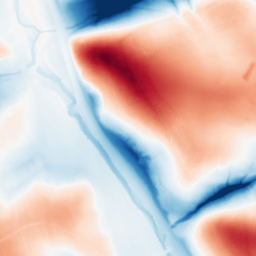
Category: classical
Decomposition family: gaussian_anisotropic
Decomposition parameters: sigma_x: 5
sigma_y: 50
Upsampling method: lanczos
Upsampling parameters: scale: 2
Upsampling scale: 2